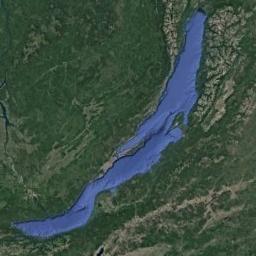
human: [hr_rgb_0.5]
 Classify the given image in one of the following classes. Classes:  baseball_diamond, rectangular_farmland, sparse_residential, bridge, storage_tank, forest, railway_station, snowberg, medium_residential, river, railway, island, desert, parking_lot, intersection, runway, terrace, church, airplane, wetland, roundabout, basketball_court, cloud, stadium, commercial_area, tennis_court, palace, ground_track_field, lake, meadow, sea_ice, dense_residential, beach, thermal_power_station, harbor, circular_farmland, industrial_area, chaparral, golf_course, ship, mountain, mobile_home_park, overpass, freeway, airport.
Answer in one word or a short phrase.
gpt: lake